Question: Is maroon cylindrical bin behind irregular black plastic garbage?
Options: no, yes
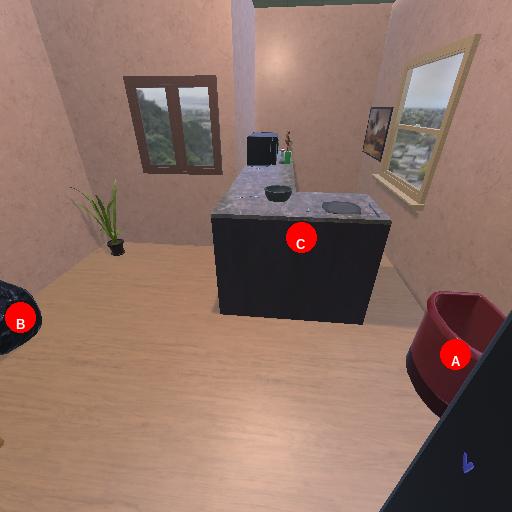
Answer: no